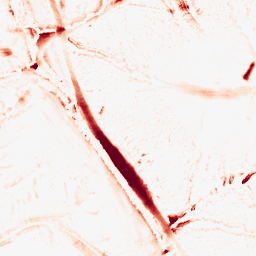
Category: morphological
Decomposition family: tophat
Decomposition parameters: size: 10
mode: white
Upsampling method: sinc_blackman
Upsampling parameters: scale: 2
kernel_size: 8
Upsampling scale: 2